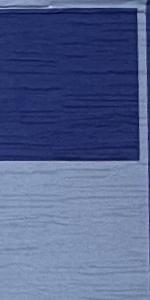
Label: Empty